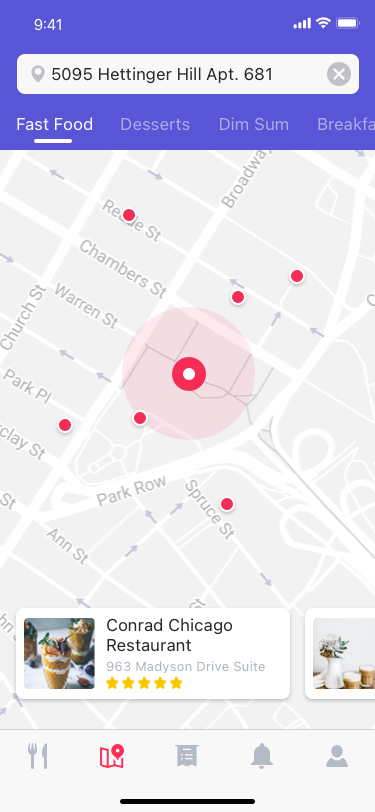
Text in this UI design:
Conrad Chicago Restaurant
963 Madyson Drive Suite 679
Fast Food
Desserts
Dim Sum
Breakfast
5095 Hettinger Hill Apt. 681